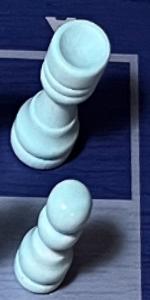
Label: Pawn_White